【题型】填空题　【知识点】立体几何　【难度】easy
把 $y=|x|$ 和 $y=1$ 所围成的封闭图形绕 $y$ 轴旋转一周，所得几何体体积为 \underline{\hspace{3cm}.}}
【解答】

\noindent\textbf{$\dfrac{\pi：}{3}$}

\noindent\textbf{分析：}根据 $y=|x|$ 和 $y=1$ 的图象围成的封闭平面图形是等腰三角形，且该三角形绕 $y$ 轴旋转一周所得几何体为圆锥，由此求出该几何体的体积。

\noindent\textbf{解：}因为 $y=|x|$ 和 $y=1$ 的图象围成的封闭平面图形是等腰三角形，将 $y=1$ 代入 $y=|x|$ 可得 $x=\pm1$，则等腰三角形的底面边长为 2，高为 1。

该三角形绕 $y$ 轴旋转一周所得几何体是一个圆锥，

所以该几何体的体积为 $V = \dfrac{1}{3} \cdot \pi \cdot 1^2 \cdot 1 = \dfrac{\pi}{3}$。

故答案为：$\dfrac{\pi}{3}$。

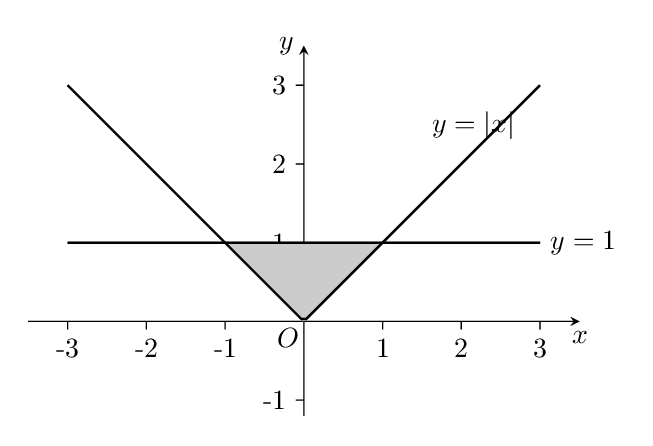